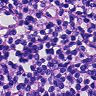
Metastatic tissue present: no